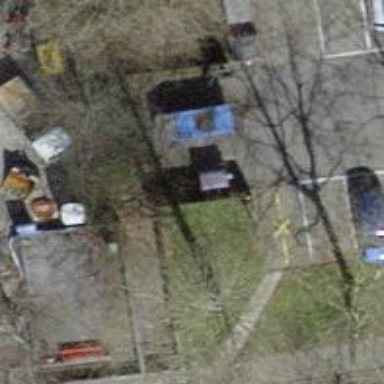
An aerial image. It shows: Recycling container for recycling.